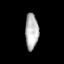
Tissue: lung
Cell type: Endothelial cells
Senescence score: 0.6077
Nuclear area (px): 469
Mean DAPI intensity: 179.776